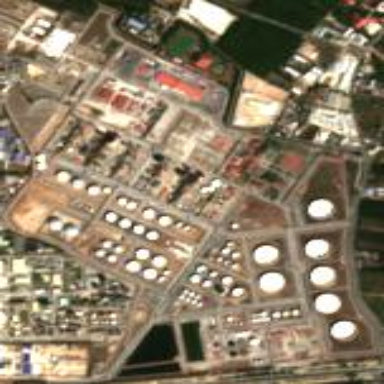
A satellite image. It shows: Industrial area with refinery.